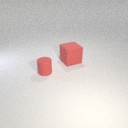
large red rubber cube to the right of small red rubber cylinder